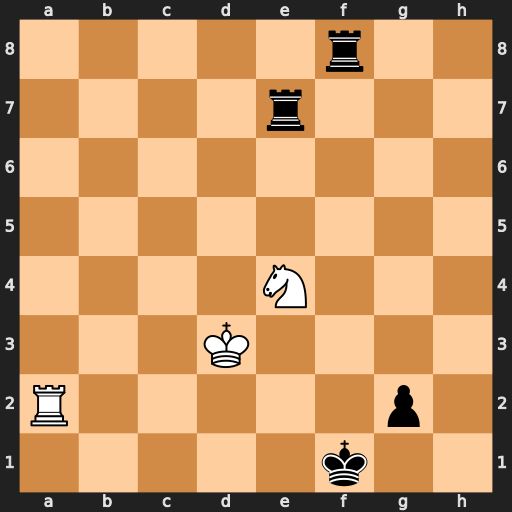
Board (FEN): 5r2/4r3/8/8/4N3/3K4/R5p1/5k2
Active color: w
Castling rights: -
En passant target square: -
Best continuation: Ra1#